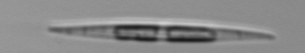
Label: pennate_Pseudo-nitzschia